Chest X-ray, PA view. Patient: 45 years old, sex F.
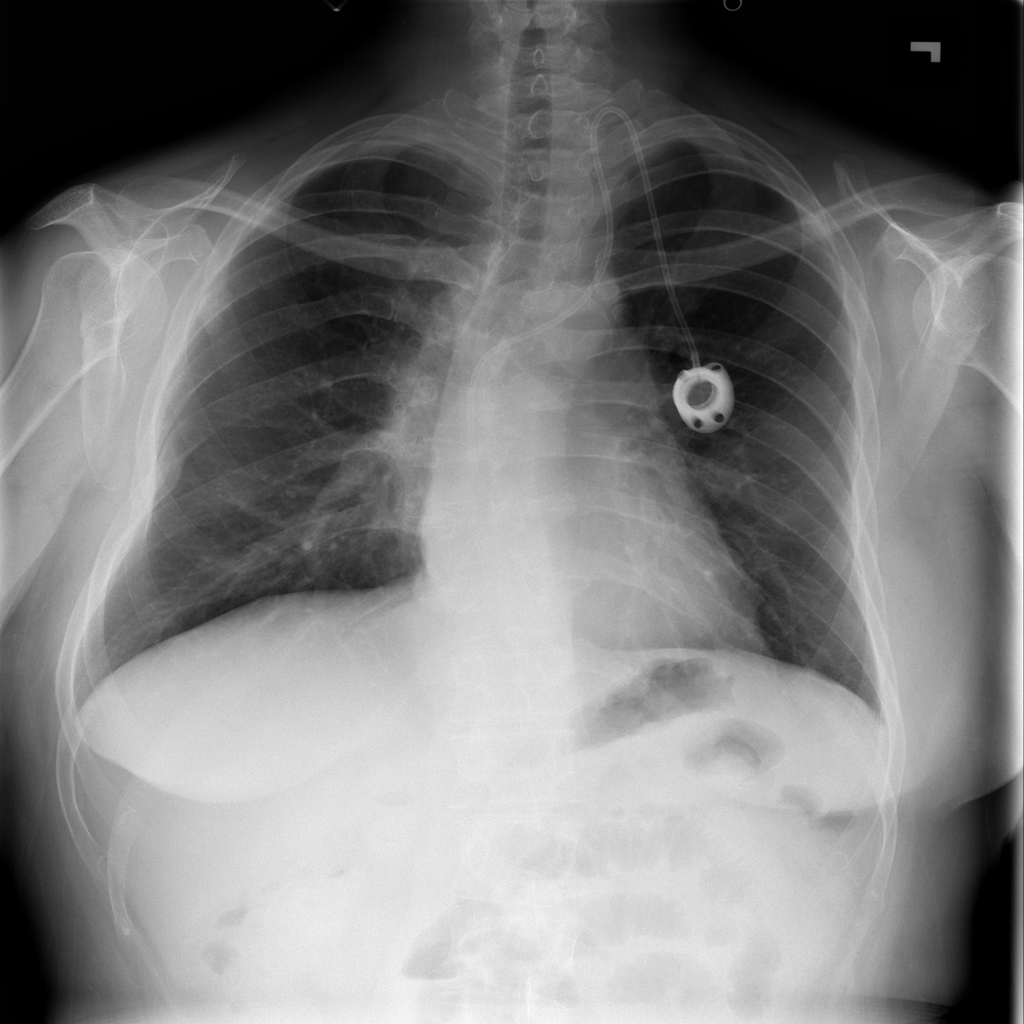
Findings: No Finding